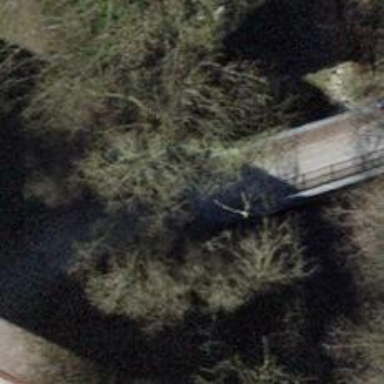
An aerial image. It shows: Bridge over unpaved track road.